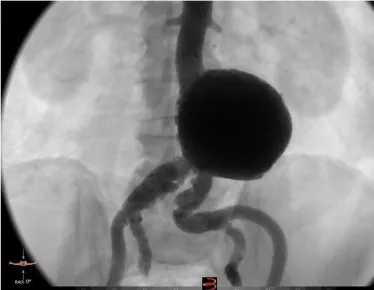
The aneurysm contains no intraluminal thrombus at all, as can be seen in the coronal.
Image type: radiology (ct)